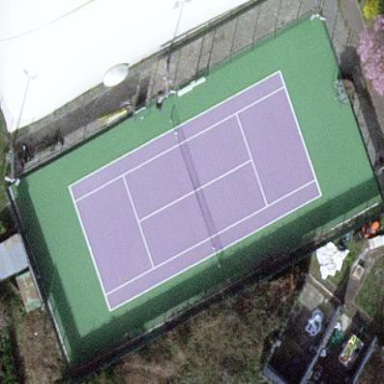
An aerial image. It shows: Tennis court on pitch designated for leisure land.